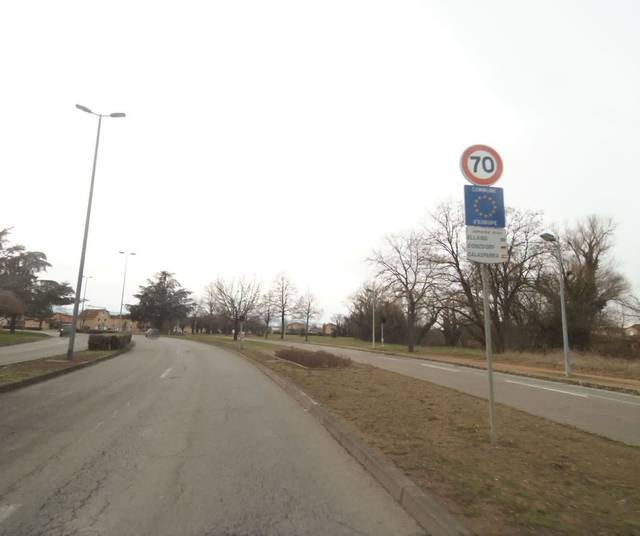
Region: France
Coordinates: 46.054, 4.072